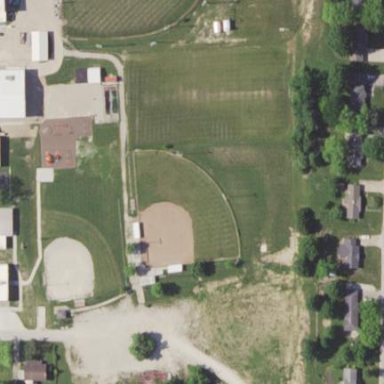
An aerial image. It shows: Baseball pitch for leisure and sports activities.